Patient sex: M
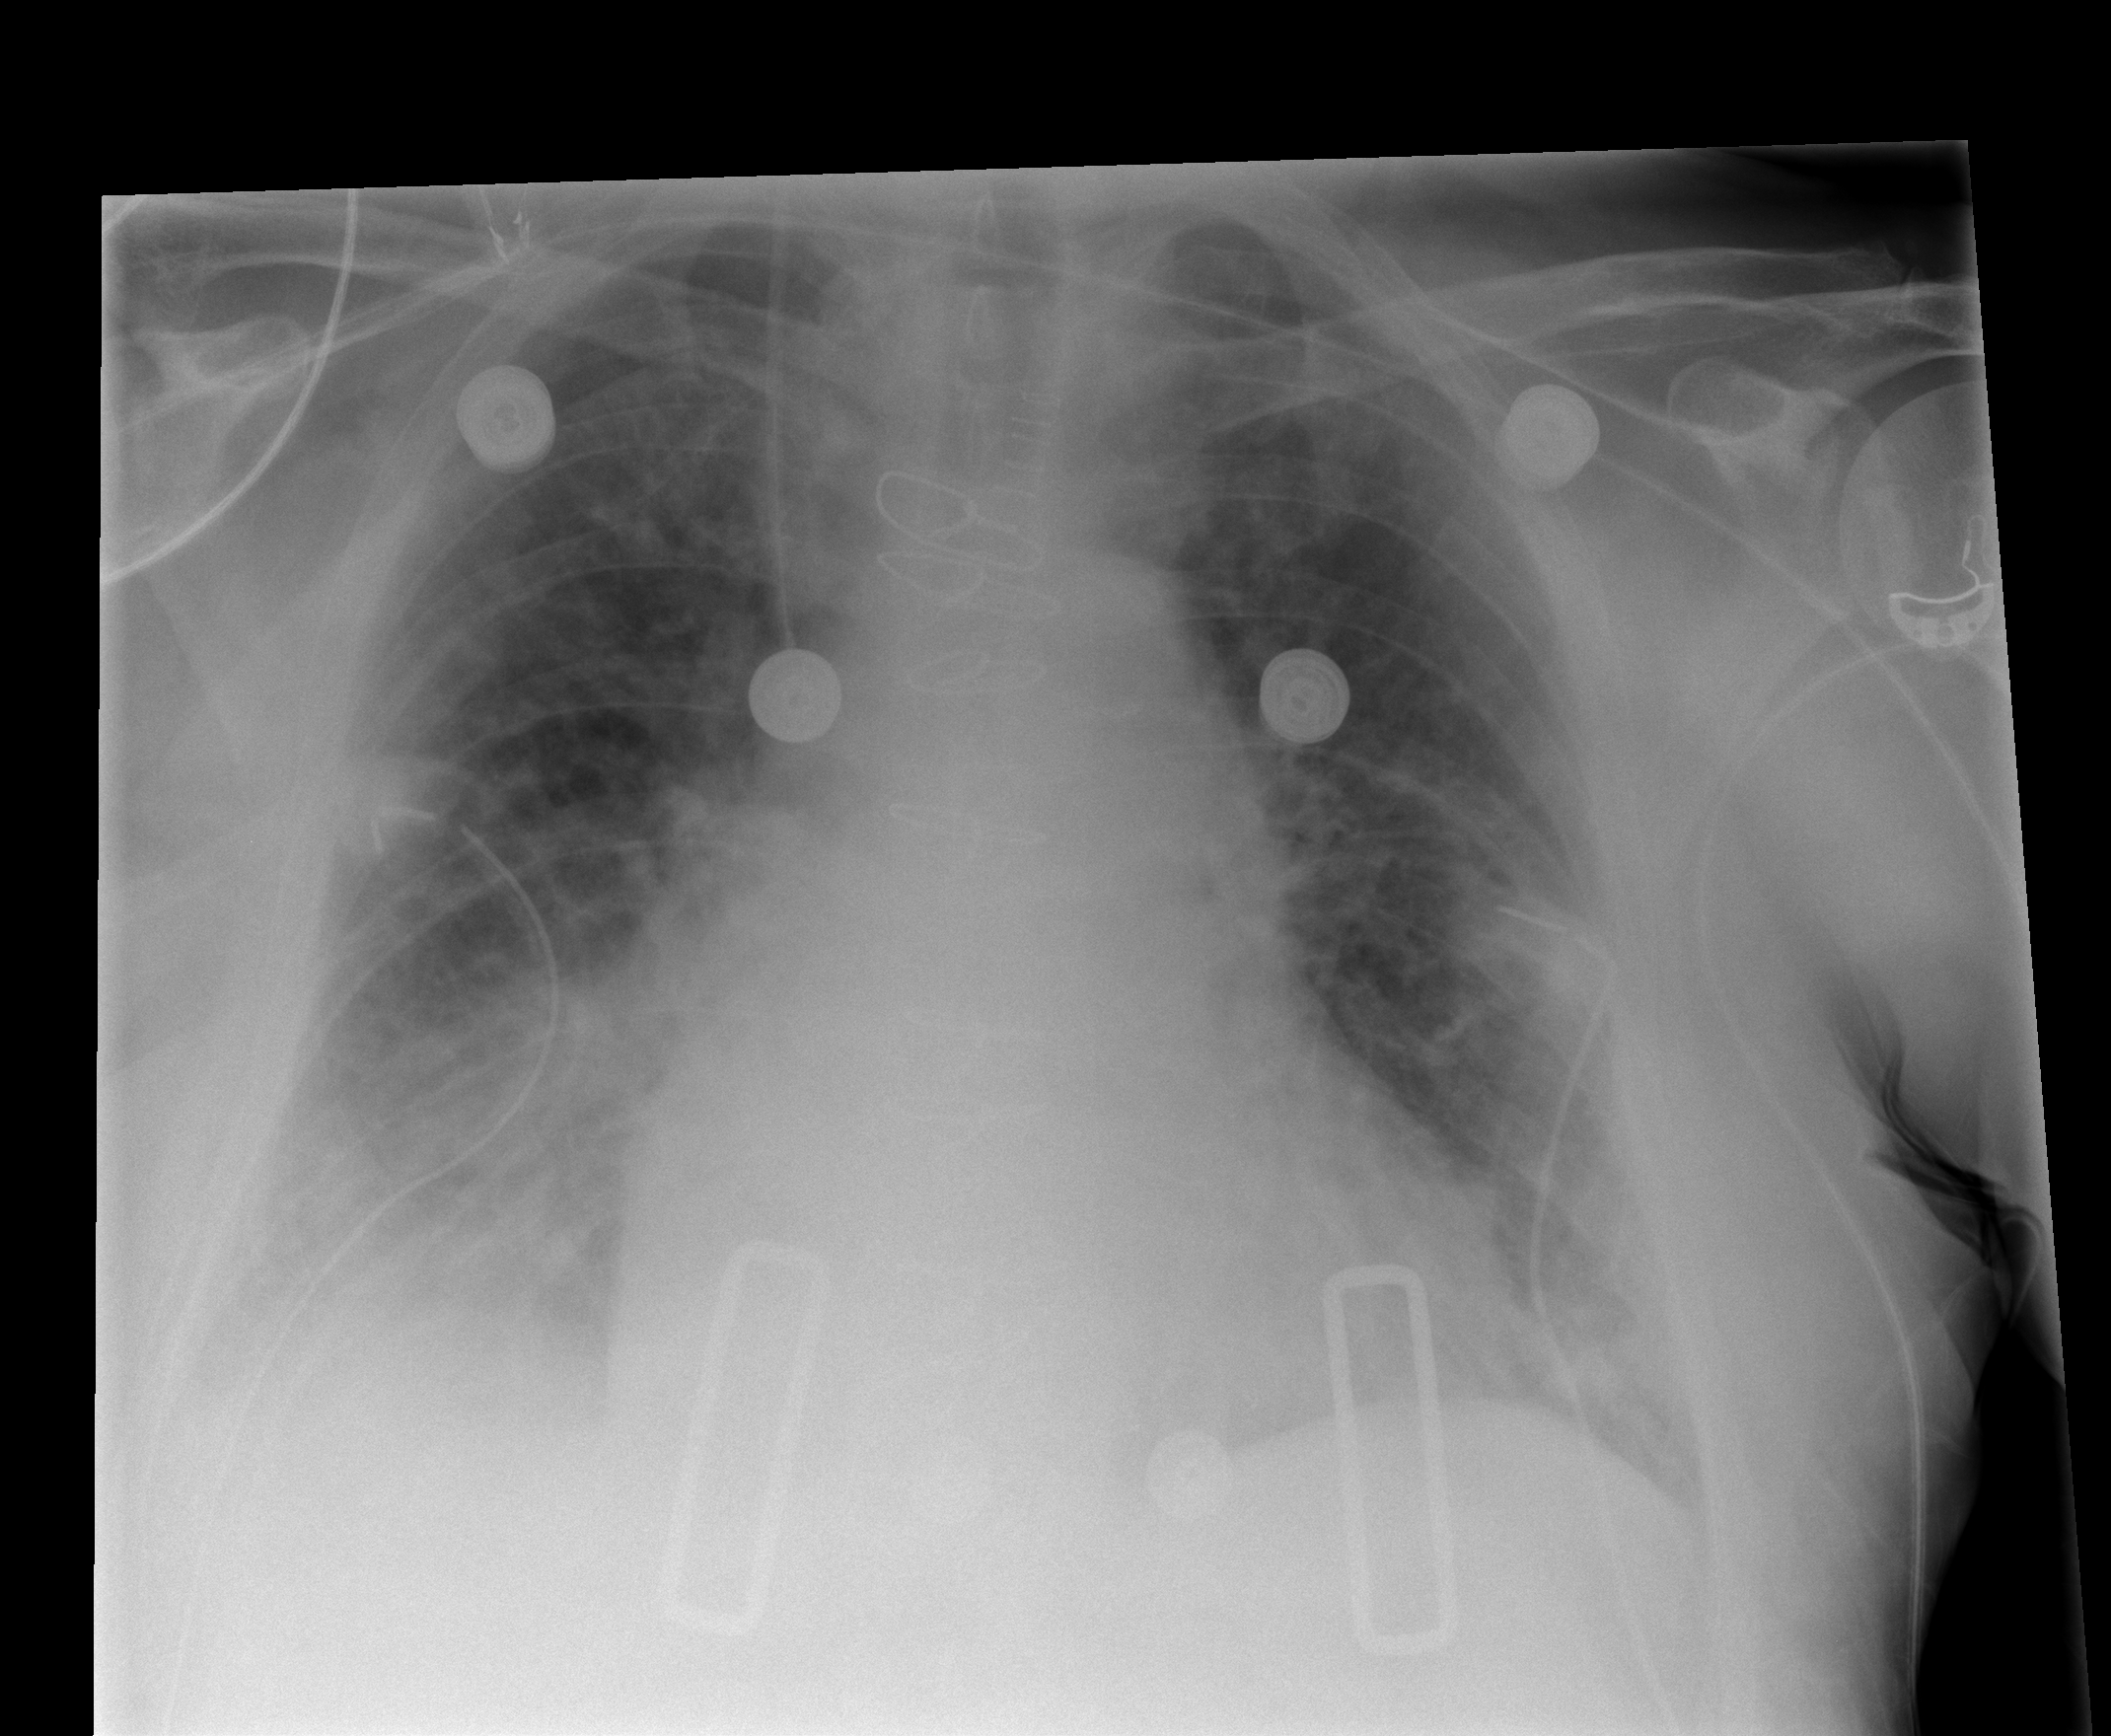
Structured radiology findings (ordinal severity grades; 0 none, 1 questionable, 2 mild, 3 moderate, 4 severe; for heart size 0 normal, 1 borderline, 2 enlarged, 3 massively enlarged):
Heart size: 1
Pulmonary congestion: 2
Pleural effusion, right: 2
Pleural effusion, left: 1
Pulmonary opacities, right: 2
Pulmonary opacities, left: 1
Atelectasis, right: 2
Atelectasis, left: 2